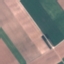
Land use / land cover class: AnnualCrop